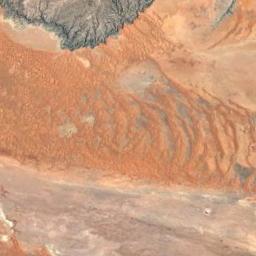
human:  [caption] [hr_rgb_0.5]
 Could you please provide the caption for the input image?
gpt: The yellow desert with wavy stripes covers the brown bare land .

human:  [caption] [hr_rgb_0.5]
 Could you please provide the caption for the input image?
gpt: There are several trees in this orange desert .

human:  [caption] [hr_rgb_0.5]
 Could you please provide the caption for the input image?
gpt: The yellow desert is next to the bare land .

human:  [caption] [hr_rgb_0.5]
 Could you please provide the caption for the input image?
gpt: The desert has orange sand, Lots of transverse sand ridges and some mountains .

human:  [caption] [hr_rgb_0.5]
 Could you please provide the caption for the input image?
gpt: A brown desert covered with sand and bare land .